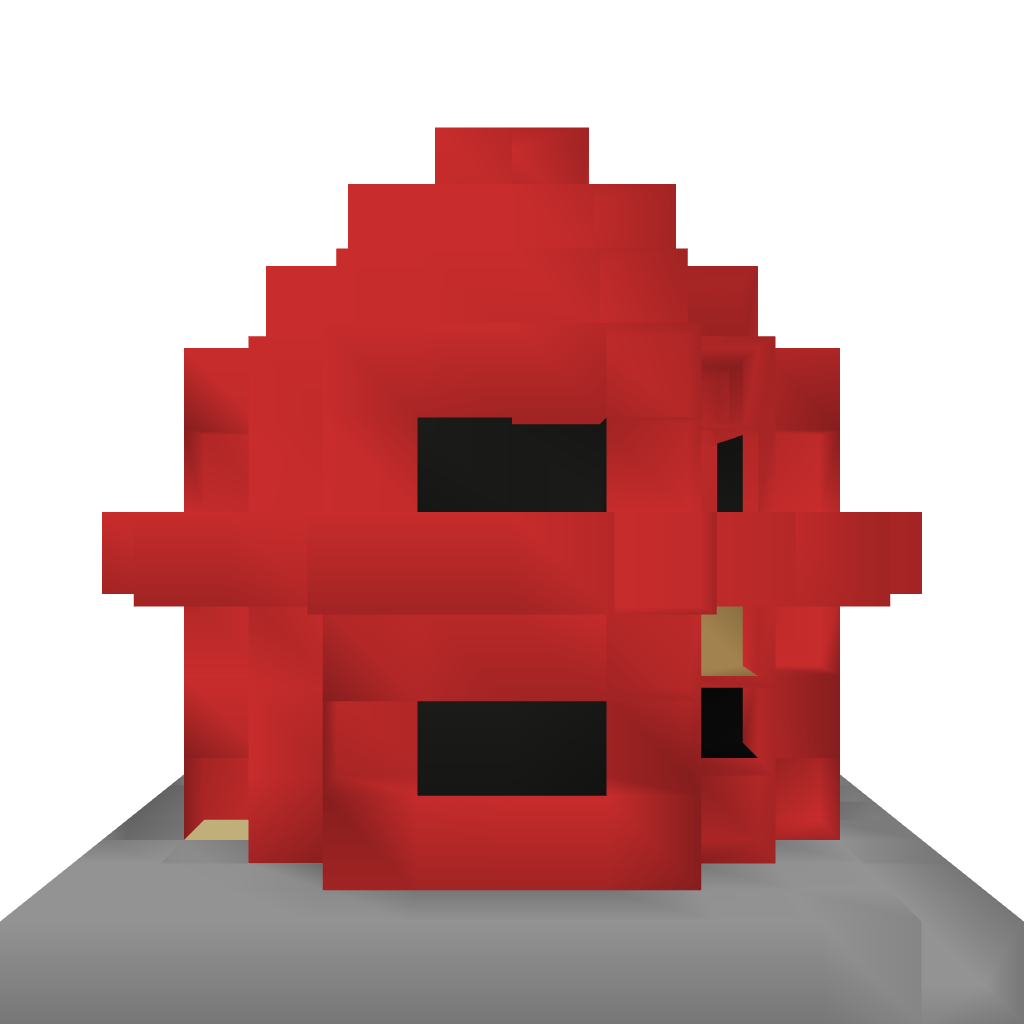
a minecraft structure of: Mushroom Hut